Question: Count the number of objects in the diagram.
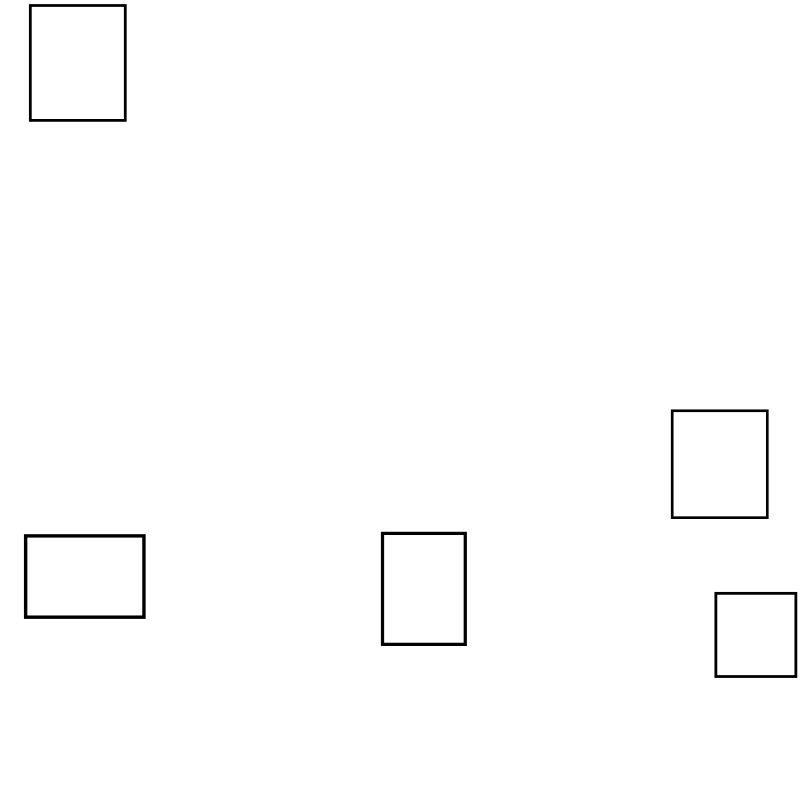
Answer: 5